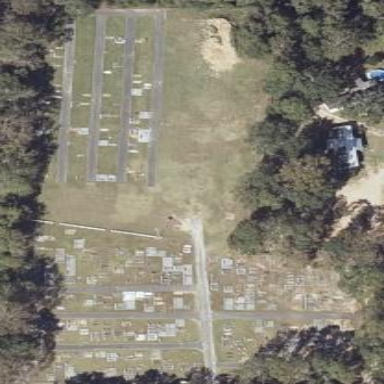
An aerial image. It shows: Cemetery.